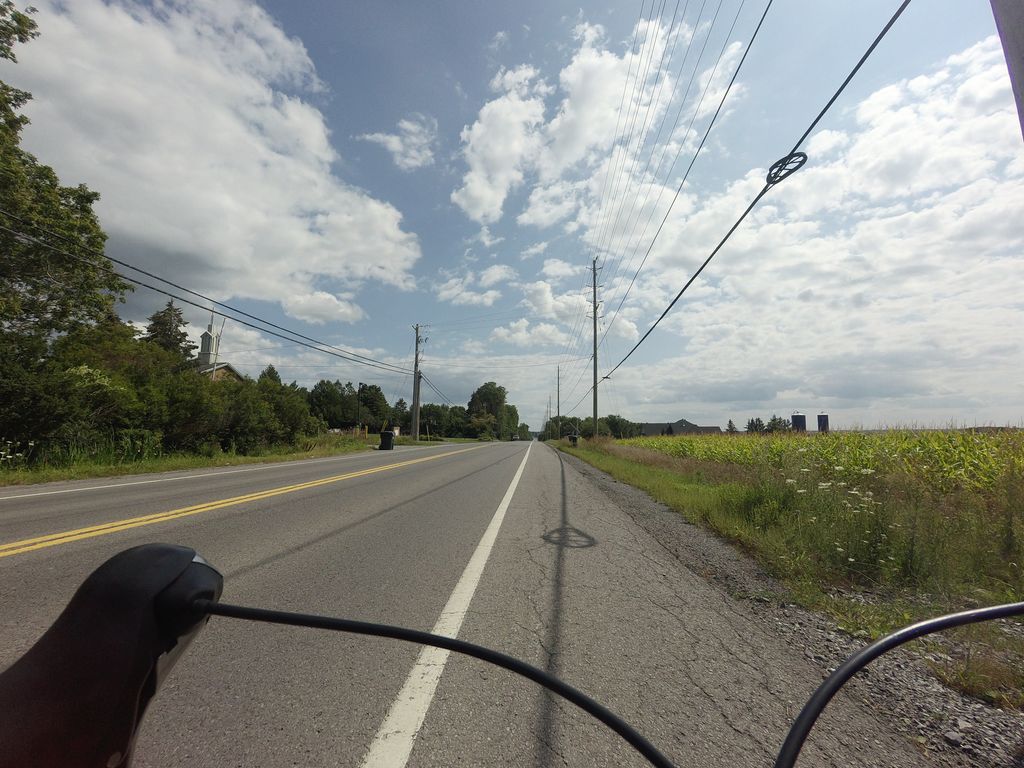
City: ottawa-gatineau